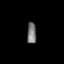
Tissue: skin
Cell type: Endothelial cells
Senescence score: 0.7234
Nuclear area (px): 195
Mean DAPI intensity: 117.528